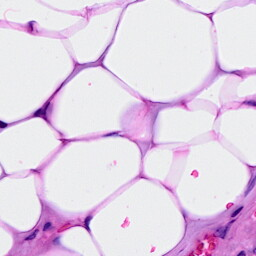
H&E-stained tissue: Breast